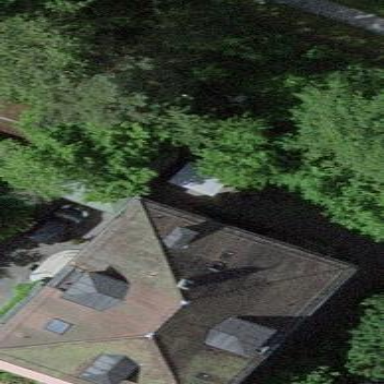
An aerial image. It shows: Hipped roof on residential building.